Chest X-ray:
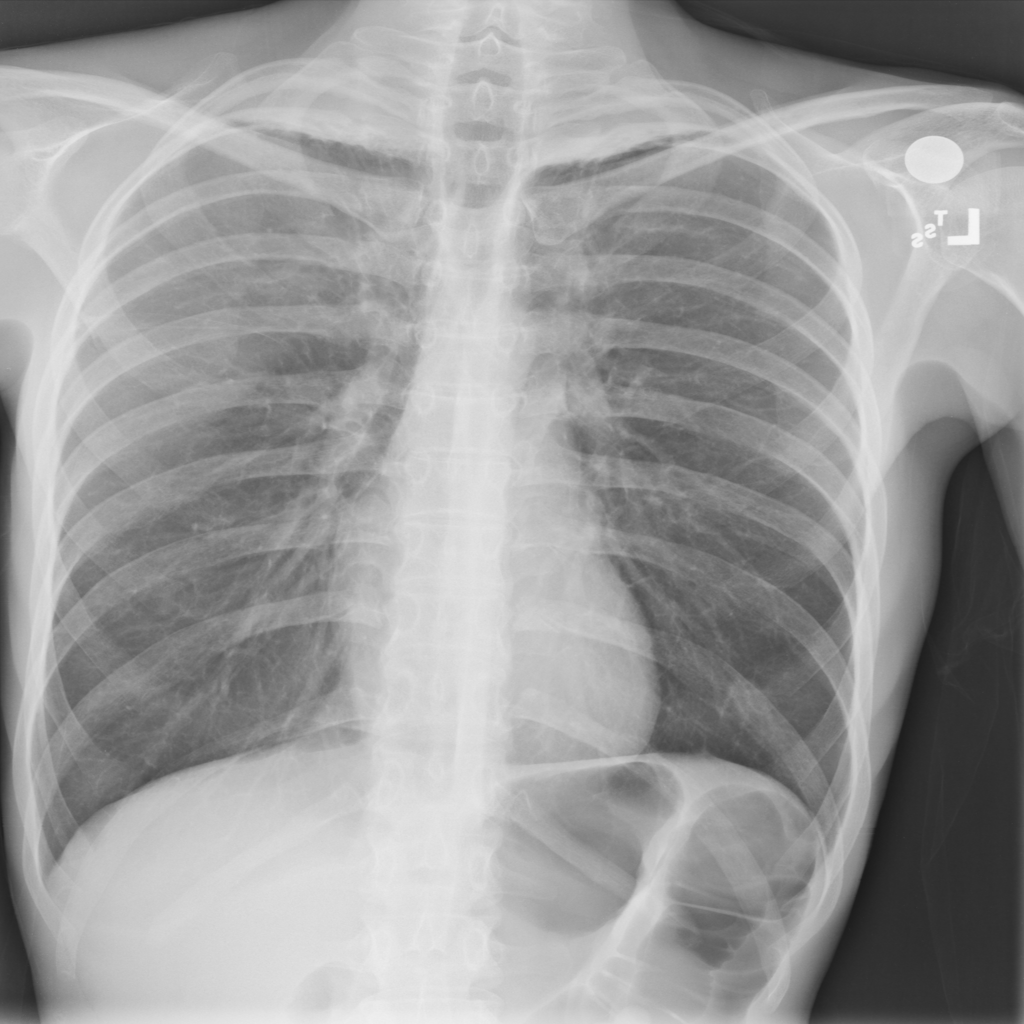
Findings: Pleural Thickening
No abnormal finding: no